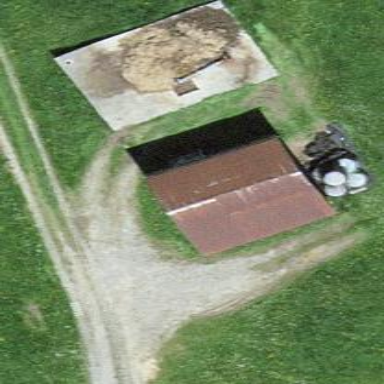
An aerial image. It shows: Shed.